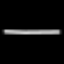
Label: line